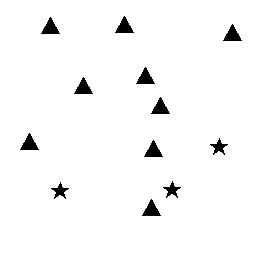
Squares: 0
Triangles: 9
Stars: 3
Total shapes: 12